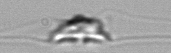
Label: Chaetoceros_didymus